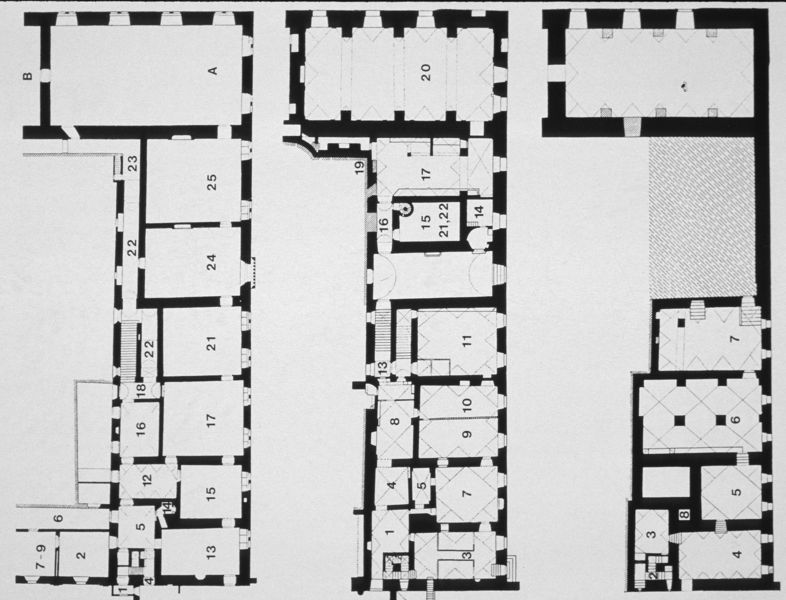
Titel: Palazzo Venezia (Grundrisse/KG, EG, OG)
Künstler: Francesco del Borgo
Standort: Roma
Institution: Palazzo Venezia
Schlagwörter: flügel, weiß, fenster, grau, schwarz, skizze, tür, zeichnung, zimmer, anlage, gebäude, haus, schloss, alt, architektur, lang, häuser, kirche, drei, garten, balkon, papier, ecke, türen, schule, mauer, grafik, graphik, linien, hof, saal, vogelperspektive, joche, treppe, treppen, wohnung, zahlen, ziffern, stufen, pfosten, flucht, foto, rechtecke, wände, bad, eingang, eingänge, gang, keller, tusche, innenhof, gewölbe, kloster, rechteck, palast, stockwerk, schraffur, schwarzweiß, buchstaben, witz, flur, räume, entwurf, studien, ecken, küche, kreuzrippen, kreuzgewölbe, mauern, treppenhaus, konstruktion, kapelle, etagen, geschosse, plan, entwürfe, nummerierung, nummern, vorlage, stockwerke, mittelalterlich, details, höfe, geschoss, grundriss, etage, bauplan, winkel, gänge, innenräume, erdgeschoss, lageplan, durchgänge, obergeschoss, gebäudeplan, varianten, treppenhäuser, massangaben, grundrisse, reihenhaus, grundris, eckgebäude, kappelle, flure, zimer, sääle, raumflucht, fluchtweg, refektorium, numerierung, raumfluchten, raumnummern, zehlen, 3, ne, 21, gundriss, 17, 2, 1, kageplan, palastflügel, raumfluchte, atüröffnungen, raumplanung, weissenhof, zimmert, zi,,er, rehihenhaus